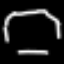
Label: octagon